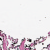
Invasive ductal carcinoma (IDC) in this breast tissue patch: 0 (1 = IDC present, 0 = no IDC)